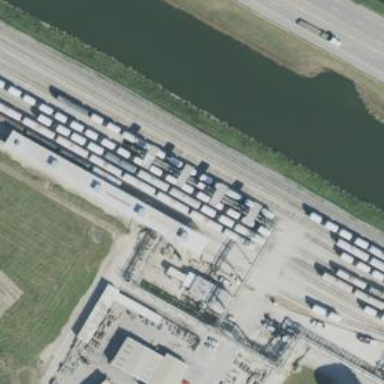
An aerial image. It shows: Railway yard used for servicing trains.